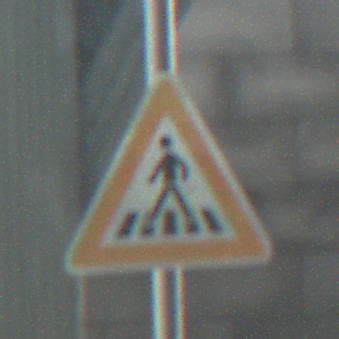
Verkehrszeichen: FussgaengerueberwegRechts
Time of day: Midday
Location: Outdoor (Suburban)
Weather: Clear
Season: NotSpecified
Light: Natural